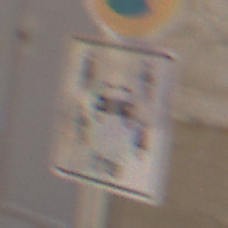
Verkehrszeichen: CarsharingfahrzeugeFrei
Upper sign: EingeschraenktesHalteverbot
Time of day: Midday
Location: Outdoor (Urban)
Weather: Clear
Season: NotSpecified
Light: Natural